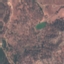
Land use / land cover: HerbaceousVegetation